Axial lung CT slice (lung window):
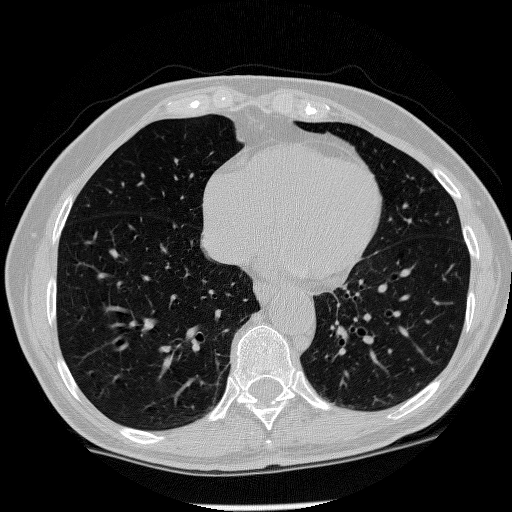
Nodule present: no